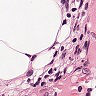
Metastatic tissue present: no